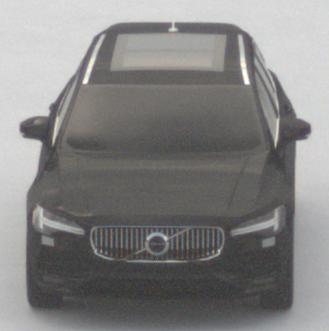
Make: Volvo
Model: V90
Detailed model: -
Model produced from: 2016
Model produced until: 2020
Doors: 5
Color: black
Road condition: dry road
Daytime: midday
Contrast: low contrast